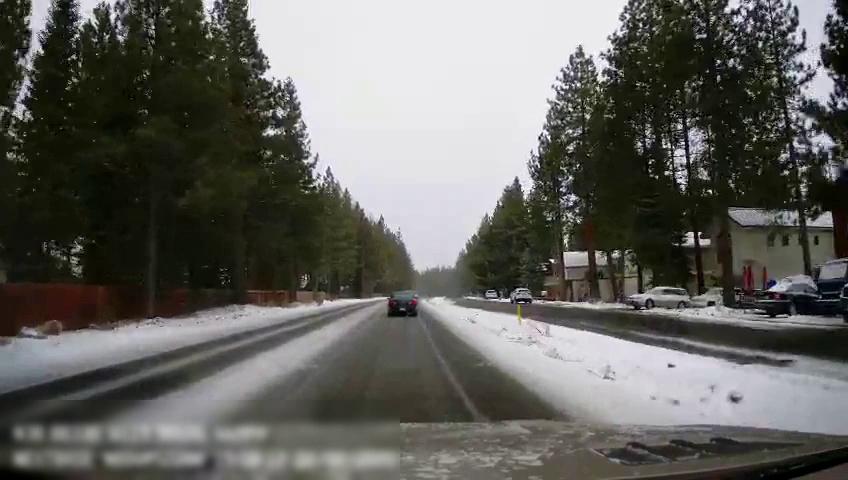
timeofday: Day
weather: Snowy
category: Drivable Space
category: Drivable Space
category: Vehicles | Car
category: Vehicles | Car
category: Vehicles | Truck
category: Vehicles | Truck
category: Vehicles | Car
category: Vehicles | SUV
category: Vehicles | SUV
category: Vehicles | Car
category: Lanes | Current Lane